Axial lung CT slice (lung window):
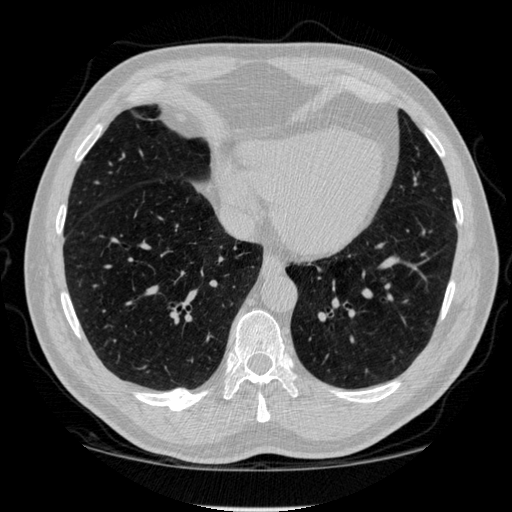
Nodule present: no